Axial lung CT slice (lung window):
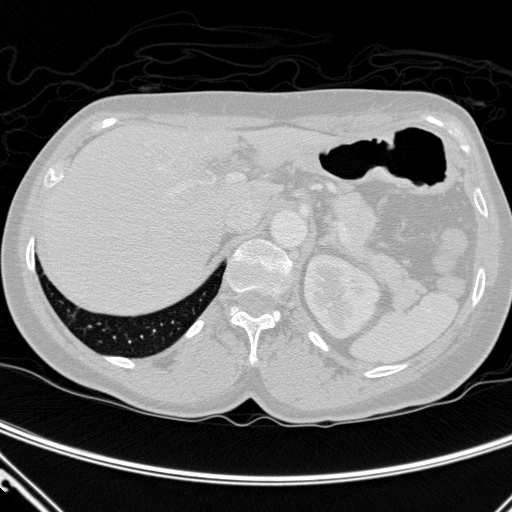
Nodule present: no